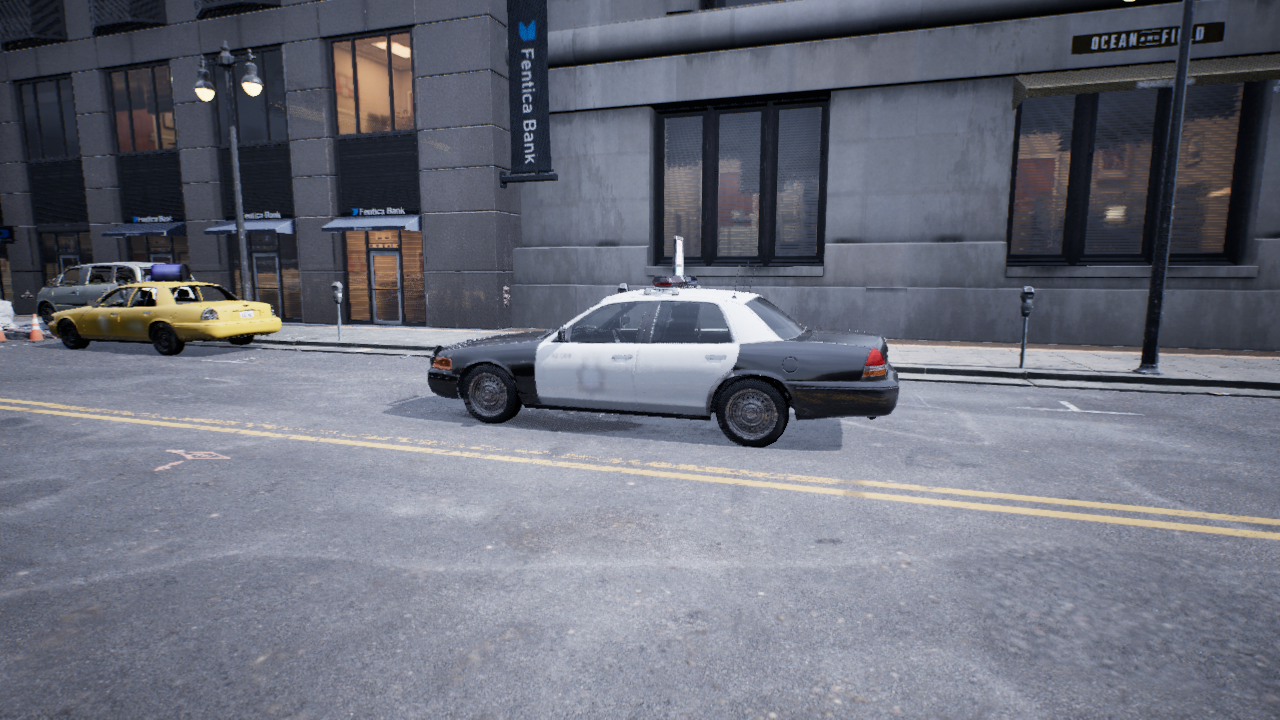
Venue: downtown
Lighting: overcast
Vehicle rig: sedan